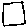
Label: square